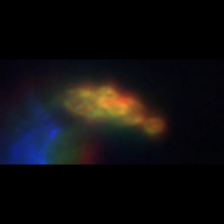
Taxon: Ciliates
Group: Other